Question: I have ViewController_1 with Button_1:
'''
@interface ViewController_1 : UIViewController <UITableViewDataSource, UITableViewDelegate>
{
IBOutlet UIView *secondView;
UITableView *myTable;
}
- (IBAction)buttonPressed:(id)sender;
'''
All tableView delegate methods are implemented in ViewController_1.m
In ViewController_1.xib I have 2 views (View of ViewController_1 and secondView):

when I touch Button_1 I add secondView as subview with myTable:
'''
- (IBAction)buttonPressed:(id)sender
{
[self.view addSubview:secondView];
}
'''
How can I implement that the secondView with table and its methods (DataSource) have been implemented in a separate class?
Because if I have, for example, 10 buttons??? Then in ViewController_1 will be a lot of code!!!
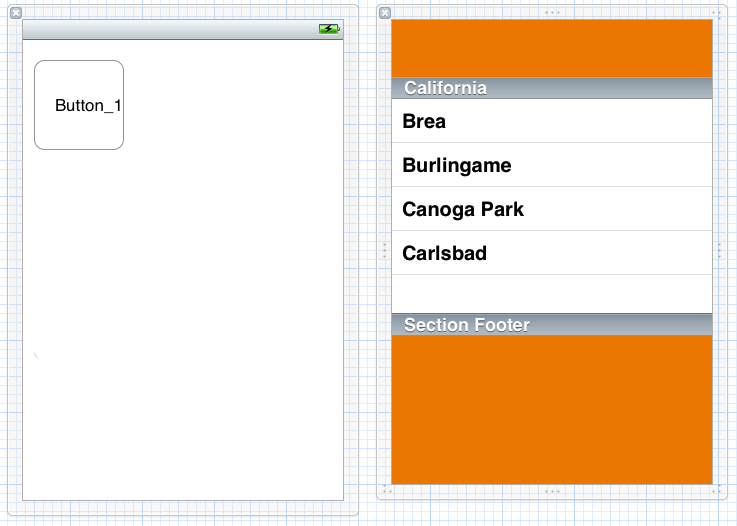
Answer: I would suggest you to take a 'SecondViewController' and not view. and when you tap on button then navigate it to that 'SecondViewController'. Like as you are saying there are several buttons which in turn leads to hide unhide several other views. then It would be hard for you to manage. And yes there will be lots and lots of coding and flags.
And if at all you like to add view then you can keep the 'SecondViewController' as 'UIViewController'. Do all the table datasource/delegates methods there and
while adding it to ViewController_1
Try the following code
'''
- (IBAction)buttonPressed:(id)sender
{
[self.view addSubview:secondViewController.view];
}
'''